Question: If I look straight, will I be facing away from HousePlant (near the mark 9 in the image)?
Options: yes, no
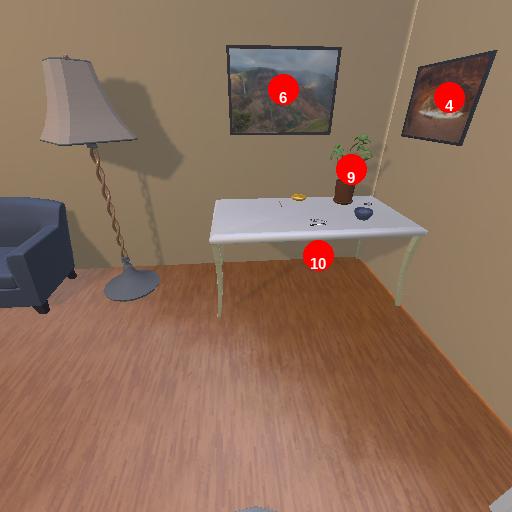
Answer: yes